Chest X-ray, PA view. Patient: 62 years old, sex M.
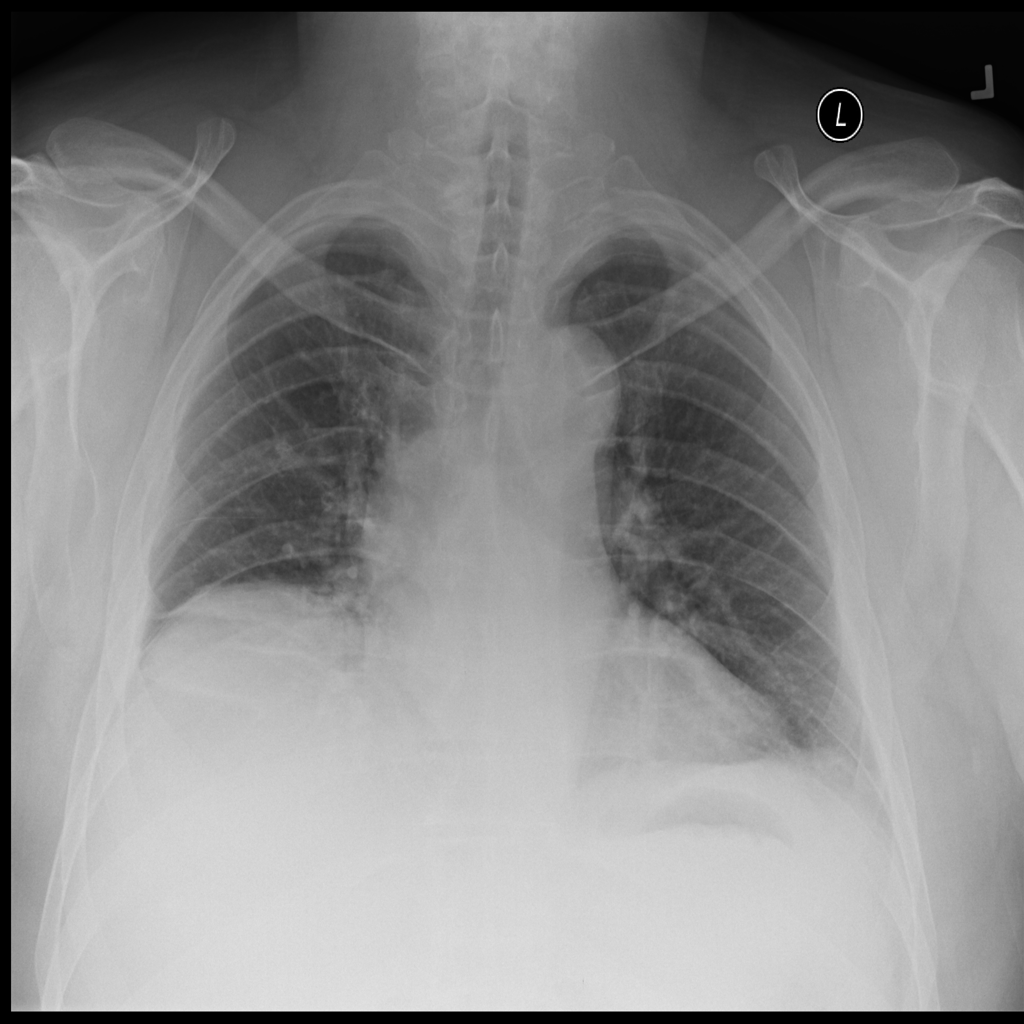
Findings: Atelectasis